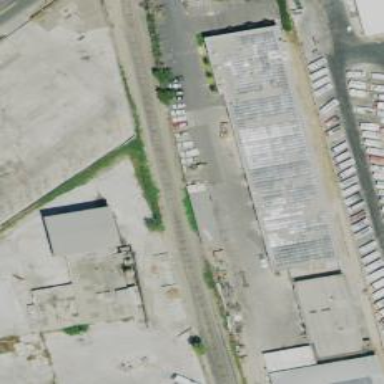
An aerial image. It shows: Industrial building serving as recycling center.